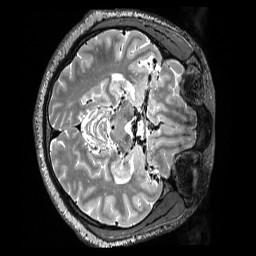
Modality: T2w
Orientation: axial
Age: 49
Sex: male
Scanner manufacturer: siemens
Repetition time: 3.2 s